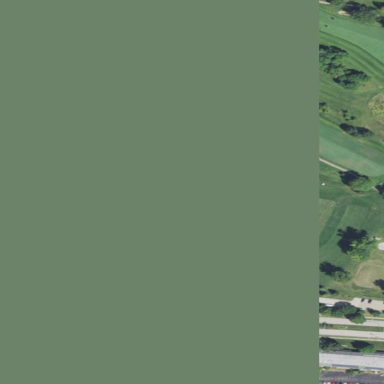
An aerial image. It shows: Driving range for golf on grass.